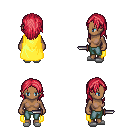
a pixel art fantasy rpg character, female body template, human, dark skin, yellow cape, teal pants, ruby red long hairstyle, white slippers, dagger, four views (front, back, left, right), 2x2 character sprite sheet, small pixel art, hard edges, no anti-aliasing